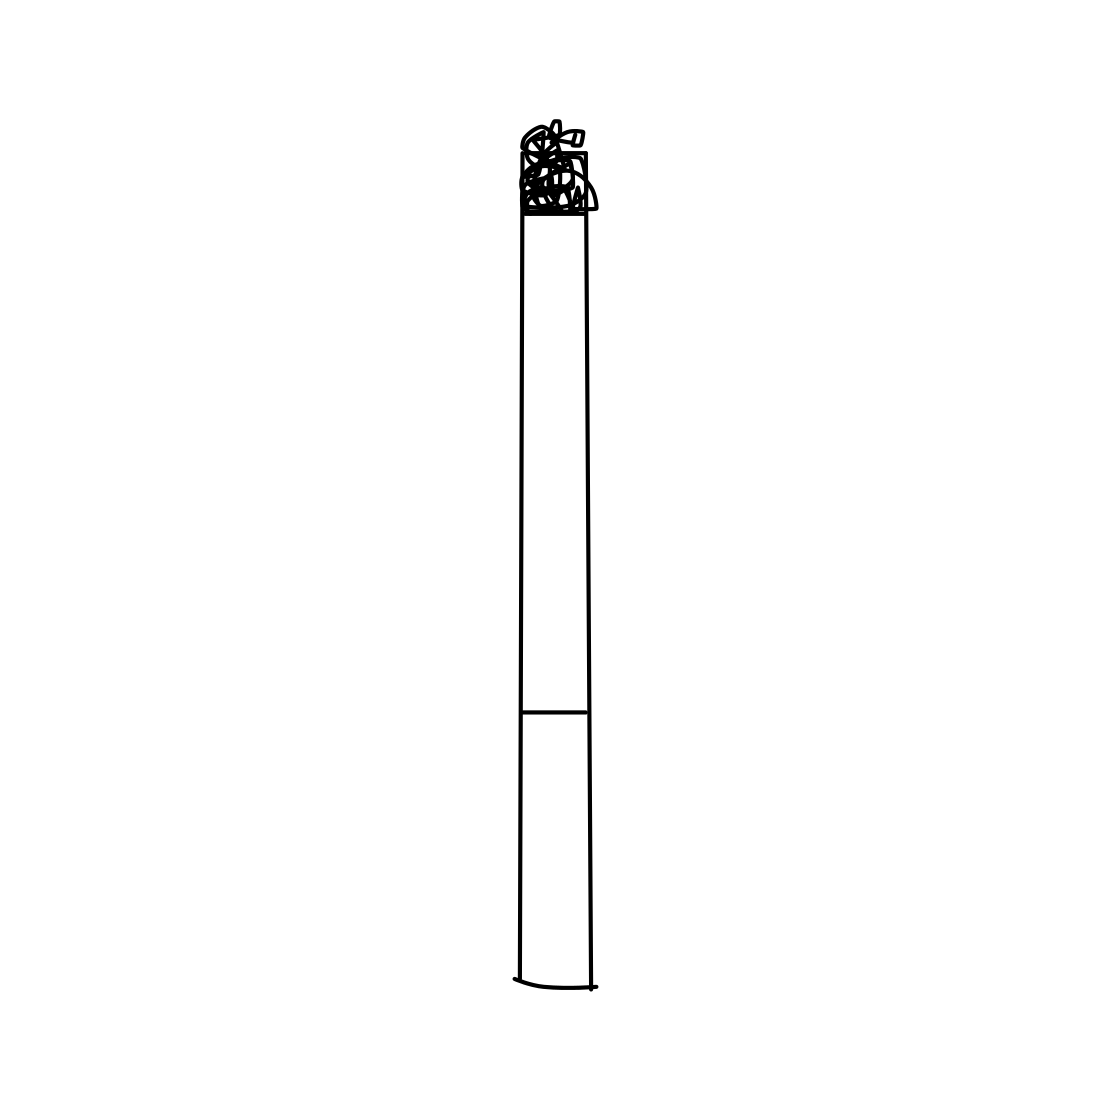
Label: cigarette